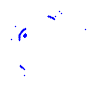
Particle: proton